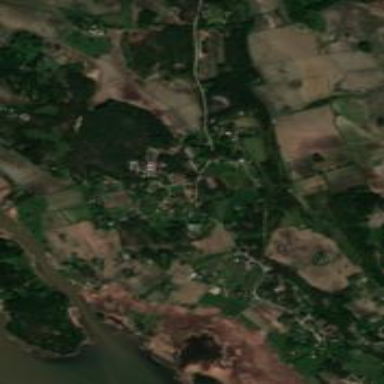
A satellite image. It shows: Village.